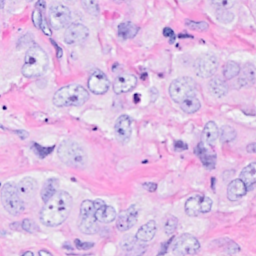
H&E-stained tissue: Breast